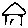
Label: house